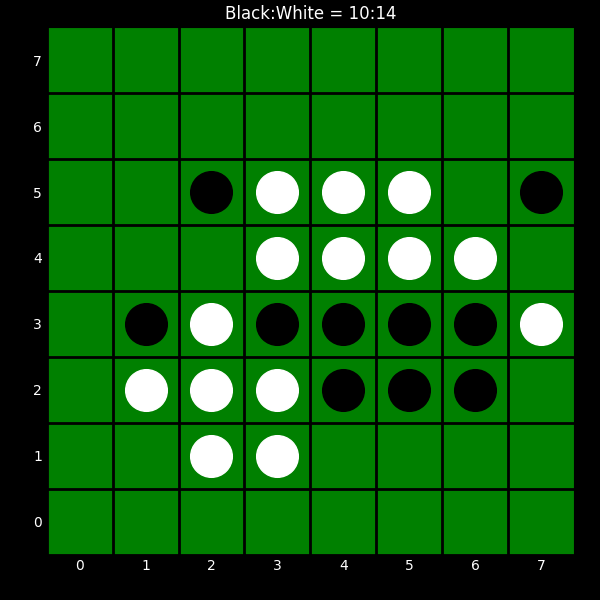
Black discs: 10
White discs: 14